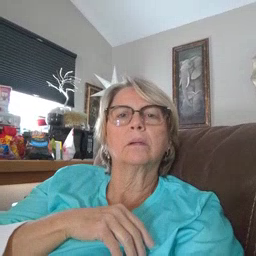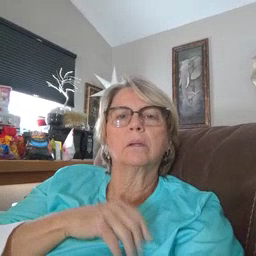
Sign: on